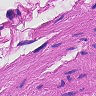
Metastatic tissue present: no